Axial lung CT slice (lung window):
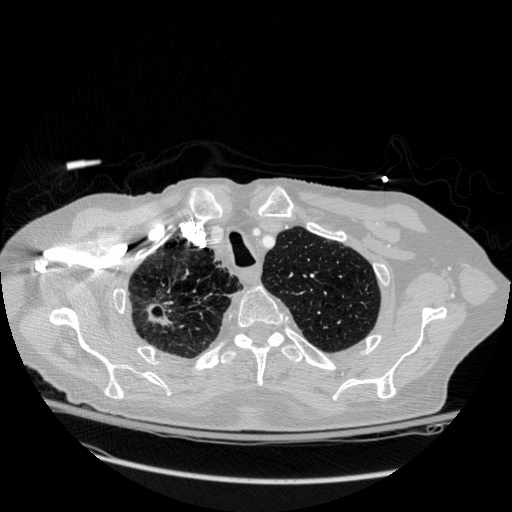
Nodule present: yes
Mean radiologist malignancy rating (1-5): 4.75